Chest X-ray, PA view. Patient: 39 years old, sex F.
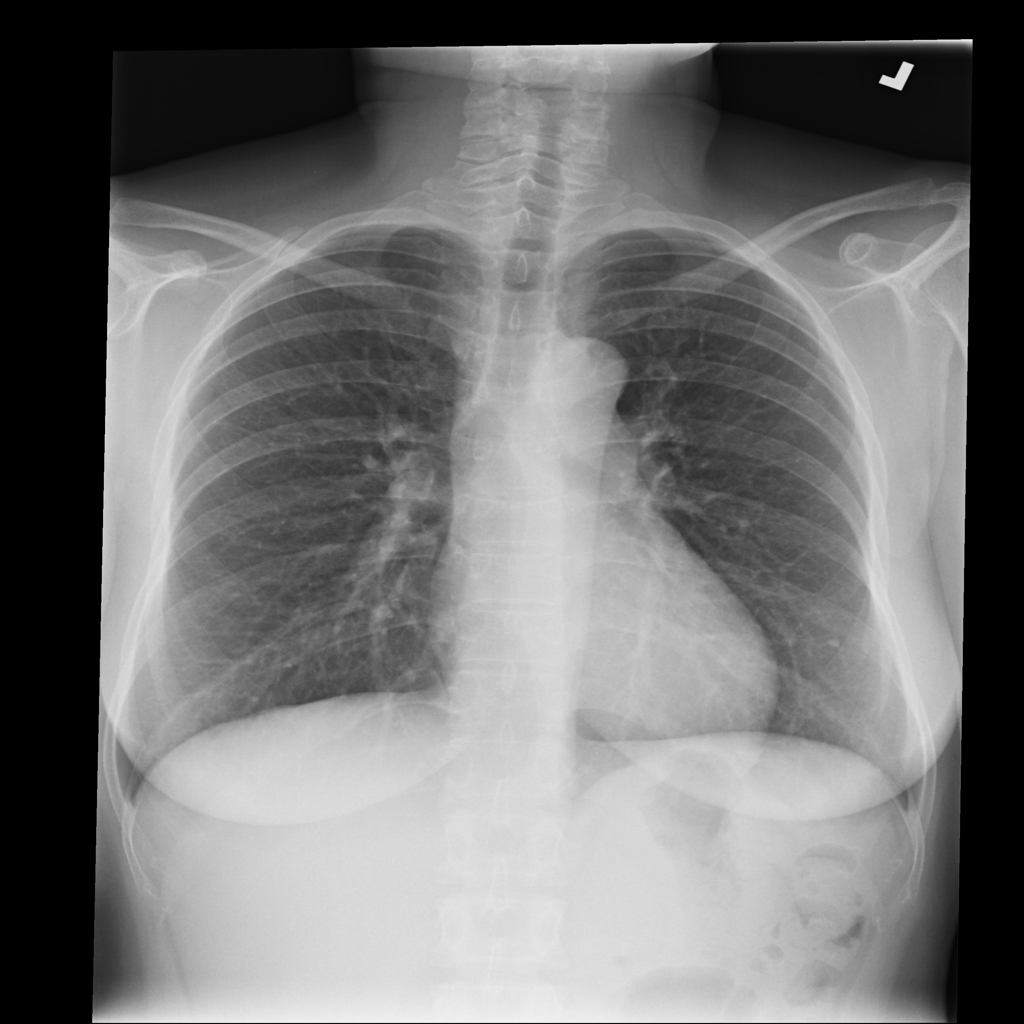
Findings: No Finding